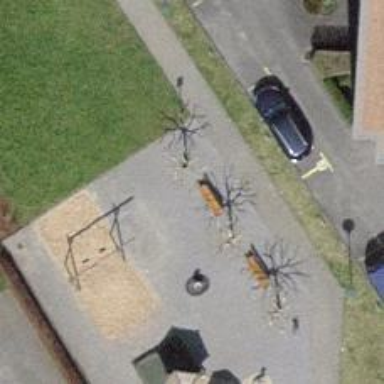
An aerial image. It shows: Brown bench in the vicinity.